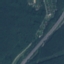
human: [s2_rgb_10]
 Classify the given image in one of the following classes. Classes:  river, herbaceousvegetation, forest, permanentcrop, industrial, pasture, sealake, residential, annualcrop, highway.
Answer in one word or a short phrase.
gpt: Highway